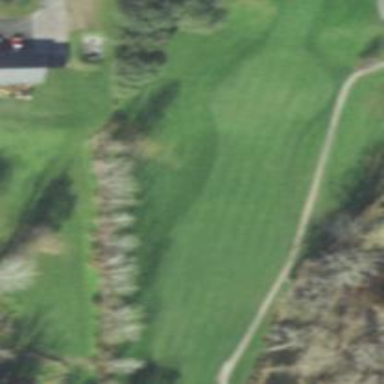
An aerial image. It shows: View of golf hole.